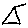
Label: triangle